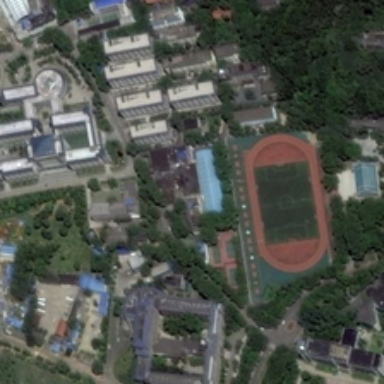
A playground with a row of basketball fields are surrounded by green trees and buildings in a school .